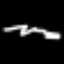
Label: squiggle